Aerial crown-view tile of a tropical tree (Barro Colorado Island, Panama), acquired 20240813:
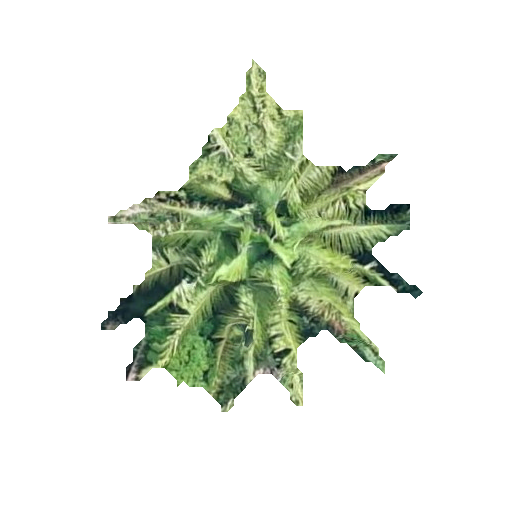
Species: Attalea butyracea
GBIF accepted scientific name: Attalea butyracea
Crown area: 82.693 m²